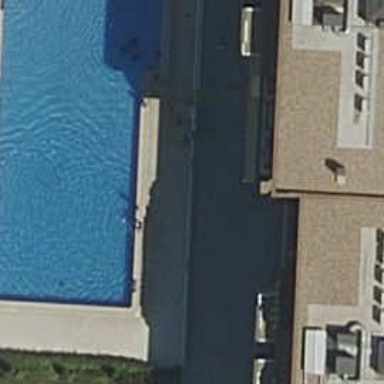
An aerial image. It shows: Swimming pool located in leisure land.